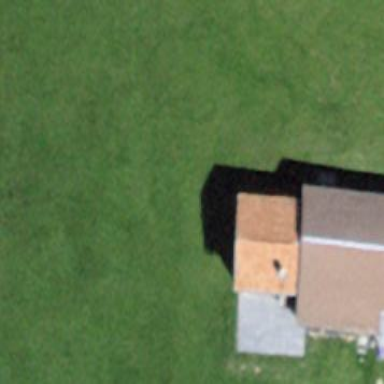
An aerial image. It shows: Farm building.